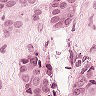
Metastatic tissue present: yes